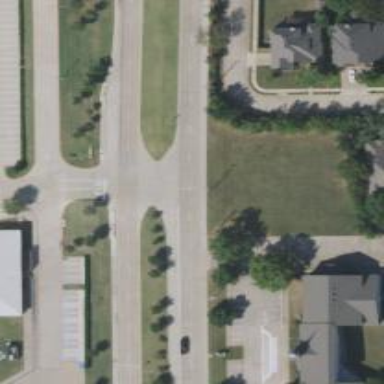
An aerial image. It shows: Secondary link road.